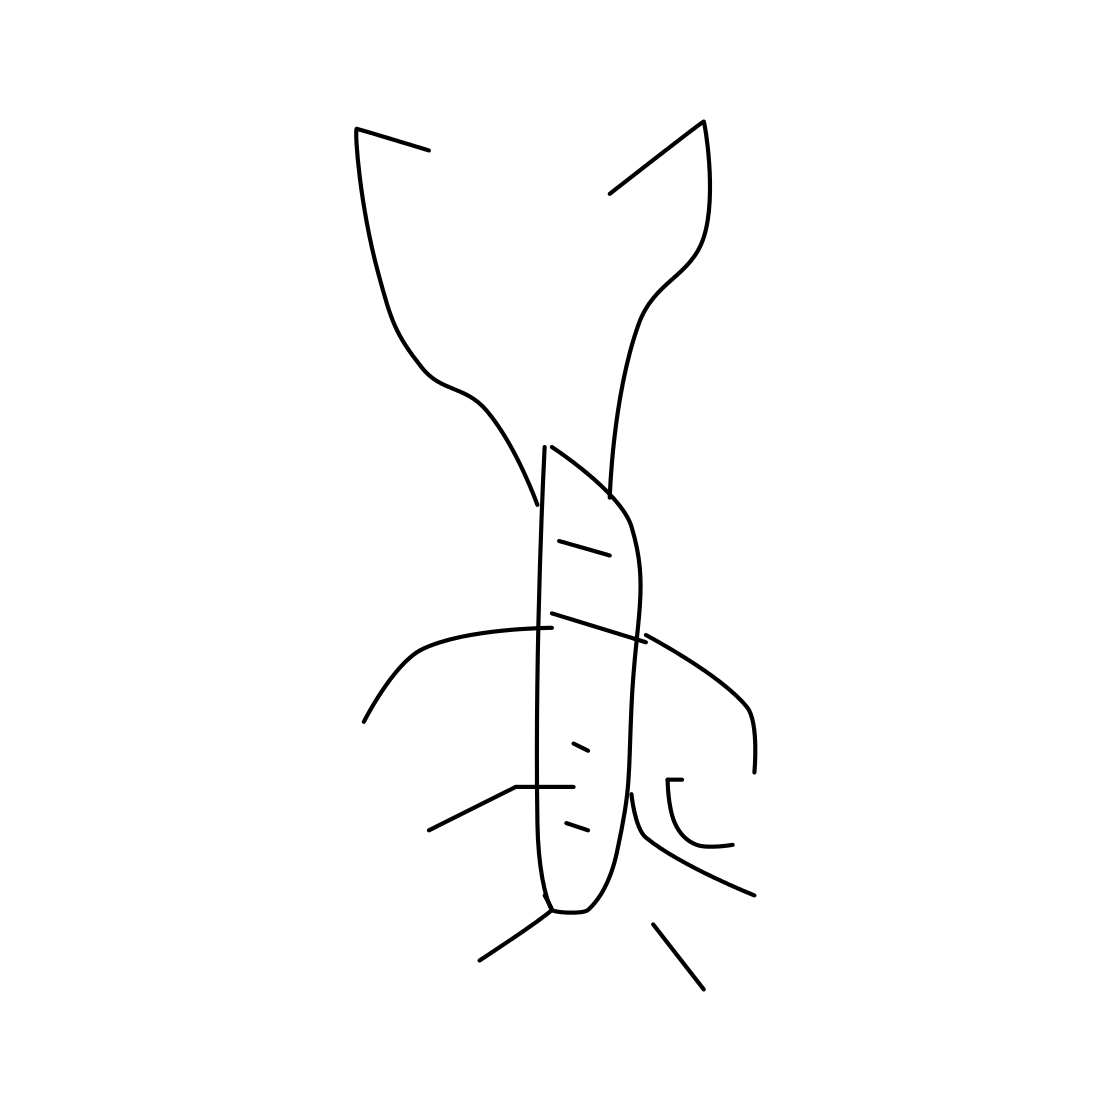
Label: scorpion